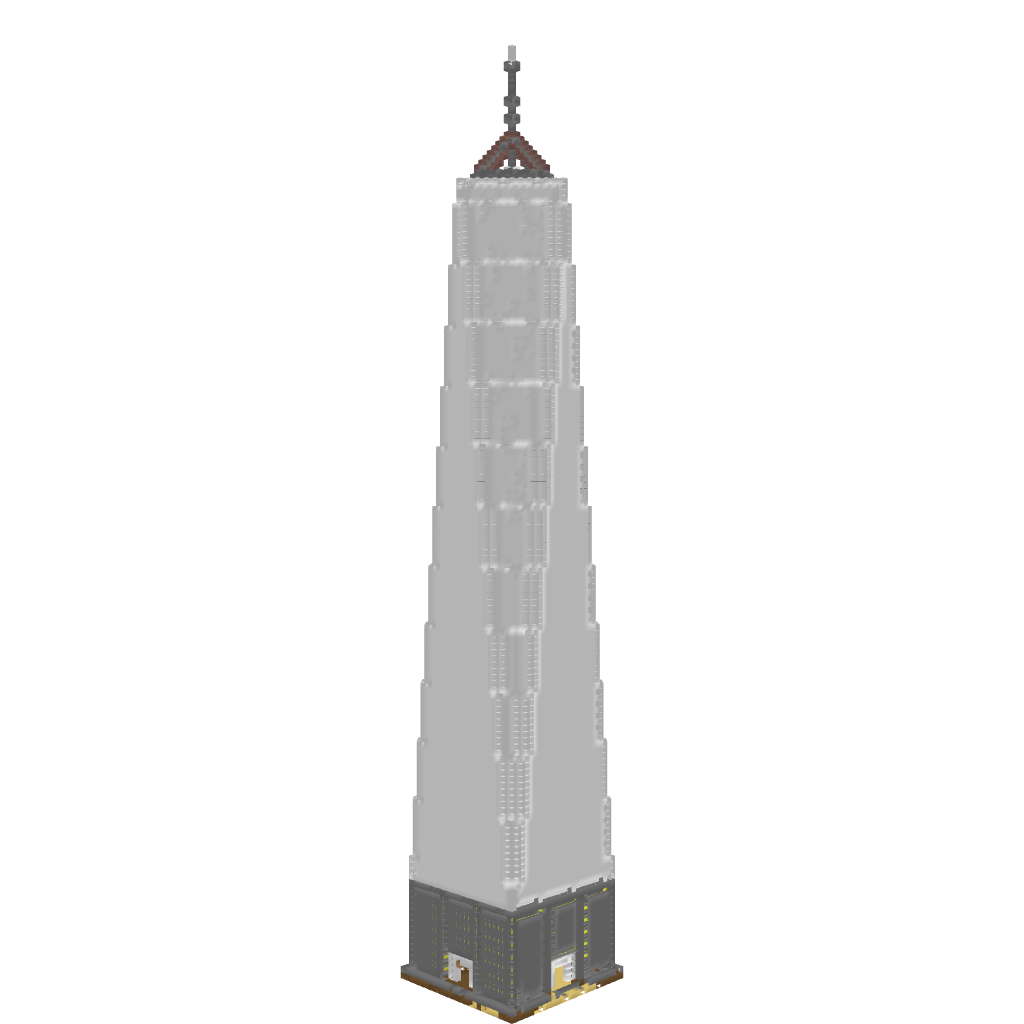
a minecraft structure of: One World Trade Center bad low quality